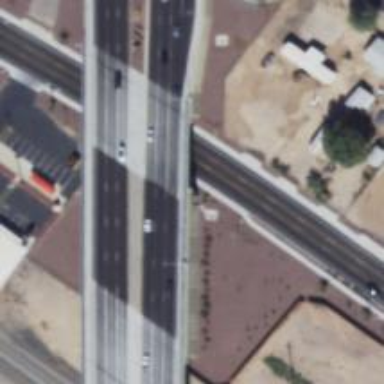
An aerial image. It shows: Bridge crossing over expressway trunk road.